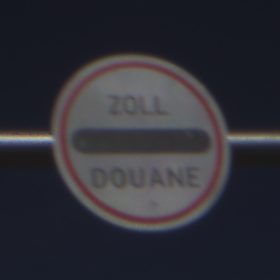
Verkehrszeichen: Zollstelle
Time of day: Midday
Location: Outdoor (Nature)
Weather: Clear
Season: NotSpecified
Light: Natural